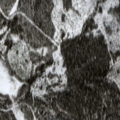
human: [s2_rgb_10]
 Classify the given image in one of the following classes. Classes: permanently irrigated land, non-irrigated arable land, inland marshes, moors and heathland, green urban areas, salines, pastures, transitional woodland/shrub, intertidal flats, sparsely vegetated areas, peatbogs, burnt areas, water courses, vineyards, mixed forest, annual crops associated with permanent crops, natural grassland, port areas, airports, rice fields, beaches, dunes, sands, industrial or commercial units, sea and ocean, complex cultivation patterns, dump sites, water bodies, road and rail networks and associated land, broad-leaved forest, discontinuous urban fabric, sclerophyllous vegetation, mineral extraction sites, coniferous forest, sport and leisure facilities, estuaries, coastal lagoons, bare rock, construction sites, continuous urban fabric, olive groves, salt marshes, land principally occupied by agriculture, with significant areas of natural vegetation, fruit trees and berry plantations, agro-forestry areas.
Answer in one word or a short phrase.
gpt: coniferous forest, transitional woodland/shrub